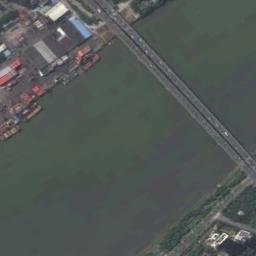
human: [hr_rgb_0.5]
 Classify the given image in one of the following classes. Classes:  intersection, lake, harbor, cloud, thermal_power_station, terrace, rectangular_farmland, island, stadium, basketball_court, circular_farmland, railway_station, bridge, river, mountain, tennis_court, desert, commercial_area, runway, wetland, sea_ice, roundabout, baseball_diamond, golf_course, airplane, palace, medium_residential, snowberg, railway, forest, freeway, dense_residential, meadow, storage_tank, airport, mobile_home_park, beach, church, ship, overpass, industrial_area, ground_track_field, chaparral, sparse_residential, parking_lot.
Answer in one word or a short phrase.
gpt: bridge